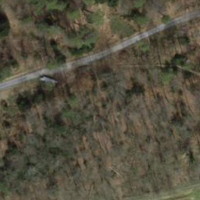
EUNIS habitat code: 41
Species observed at this site:
Aglais urticae
Macroglossum stellatarum